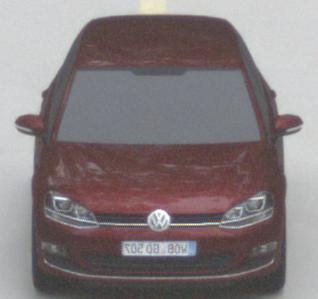
Make: VW
Model: Golf 1.2 TSI BMT
Detailed model: Golf (VII)
Model produced from: 2012/11
Model produced until: 2014/05
Doors: 3
Color: red
Road condition: dry road
Daytime: morning or afternoon
Contrast: low contrast